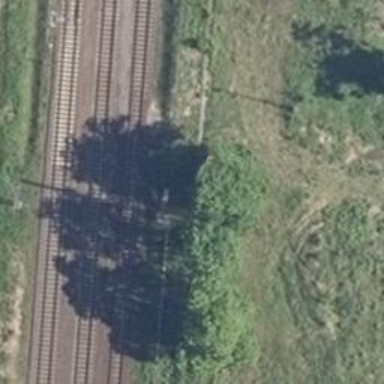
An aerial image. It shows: Railway track with contact line for electrification.